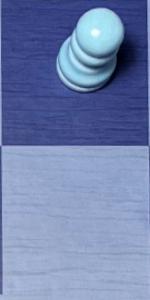
Label: Empty